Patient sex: M
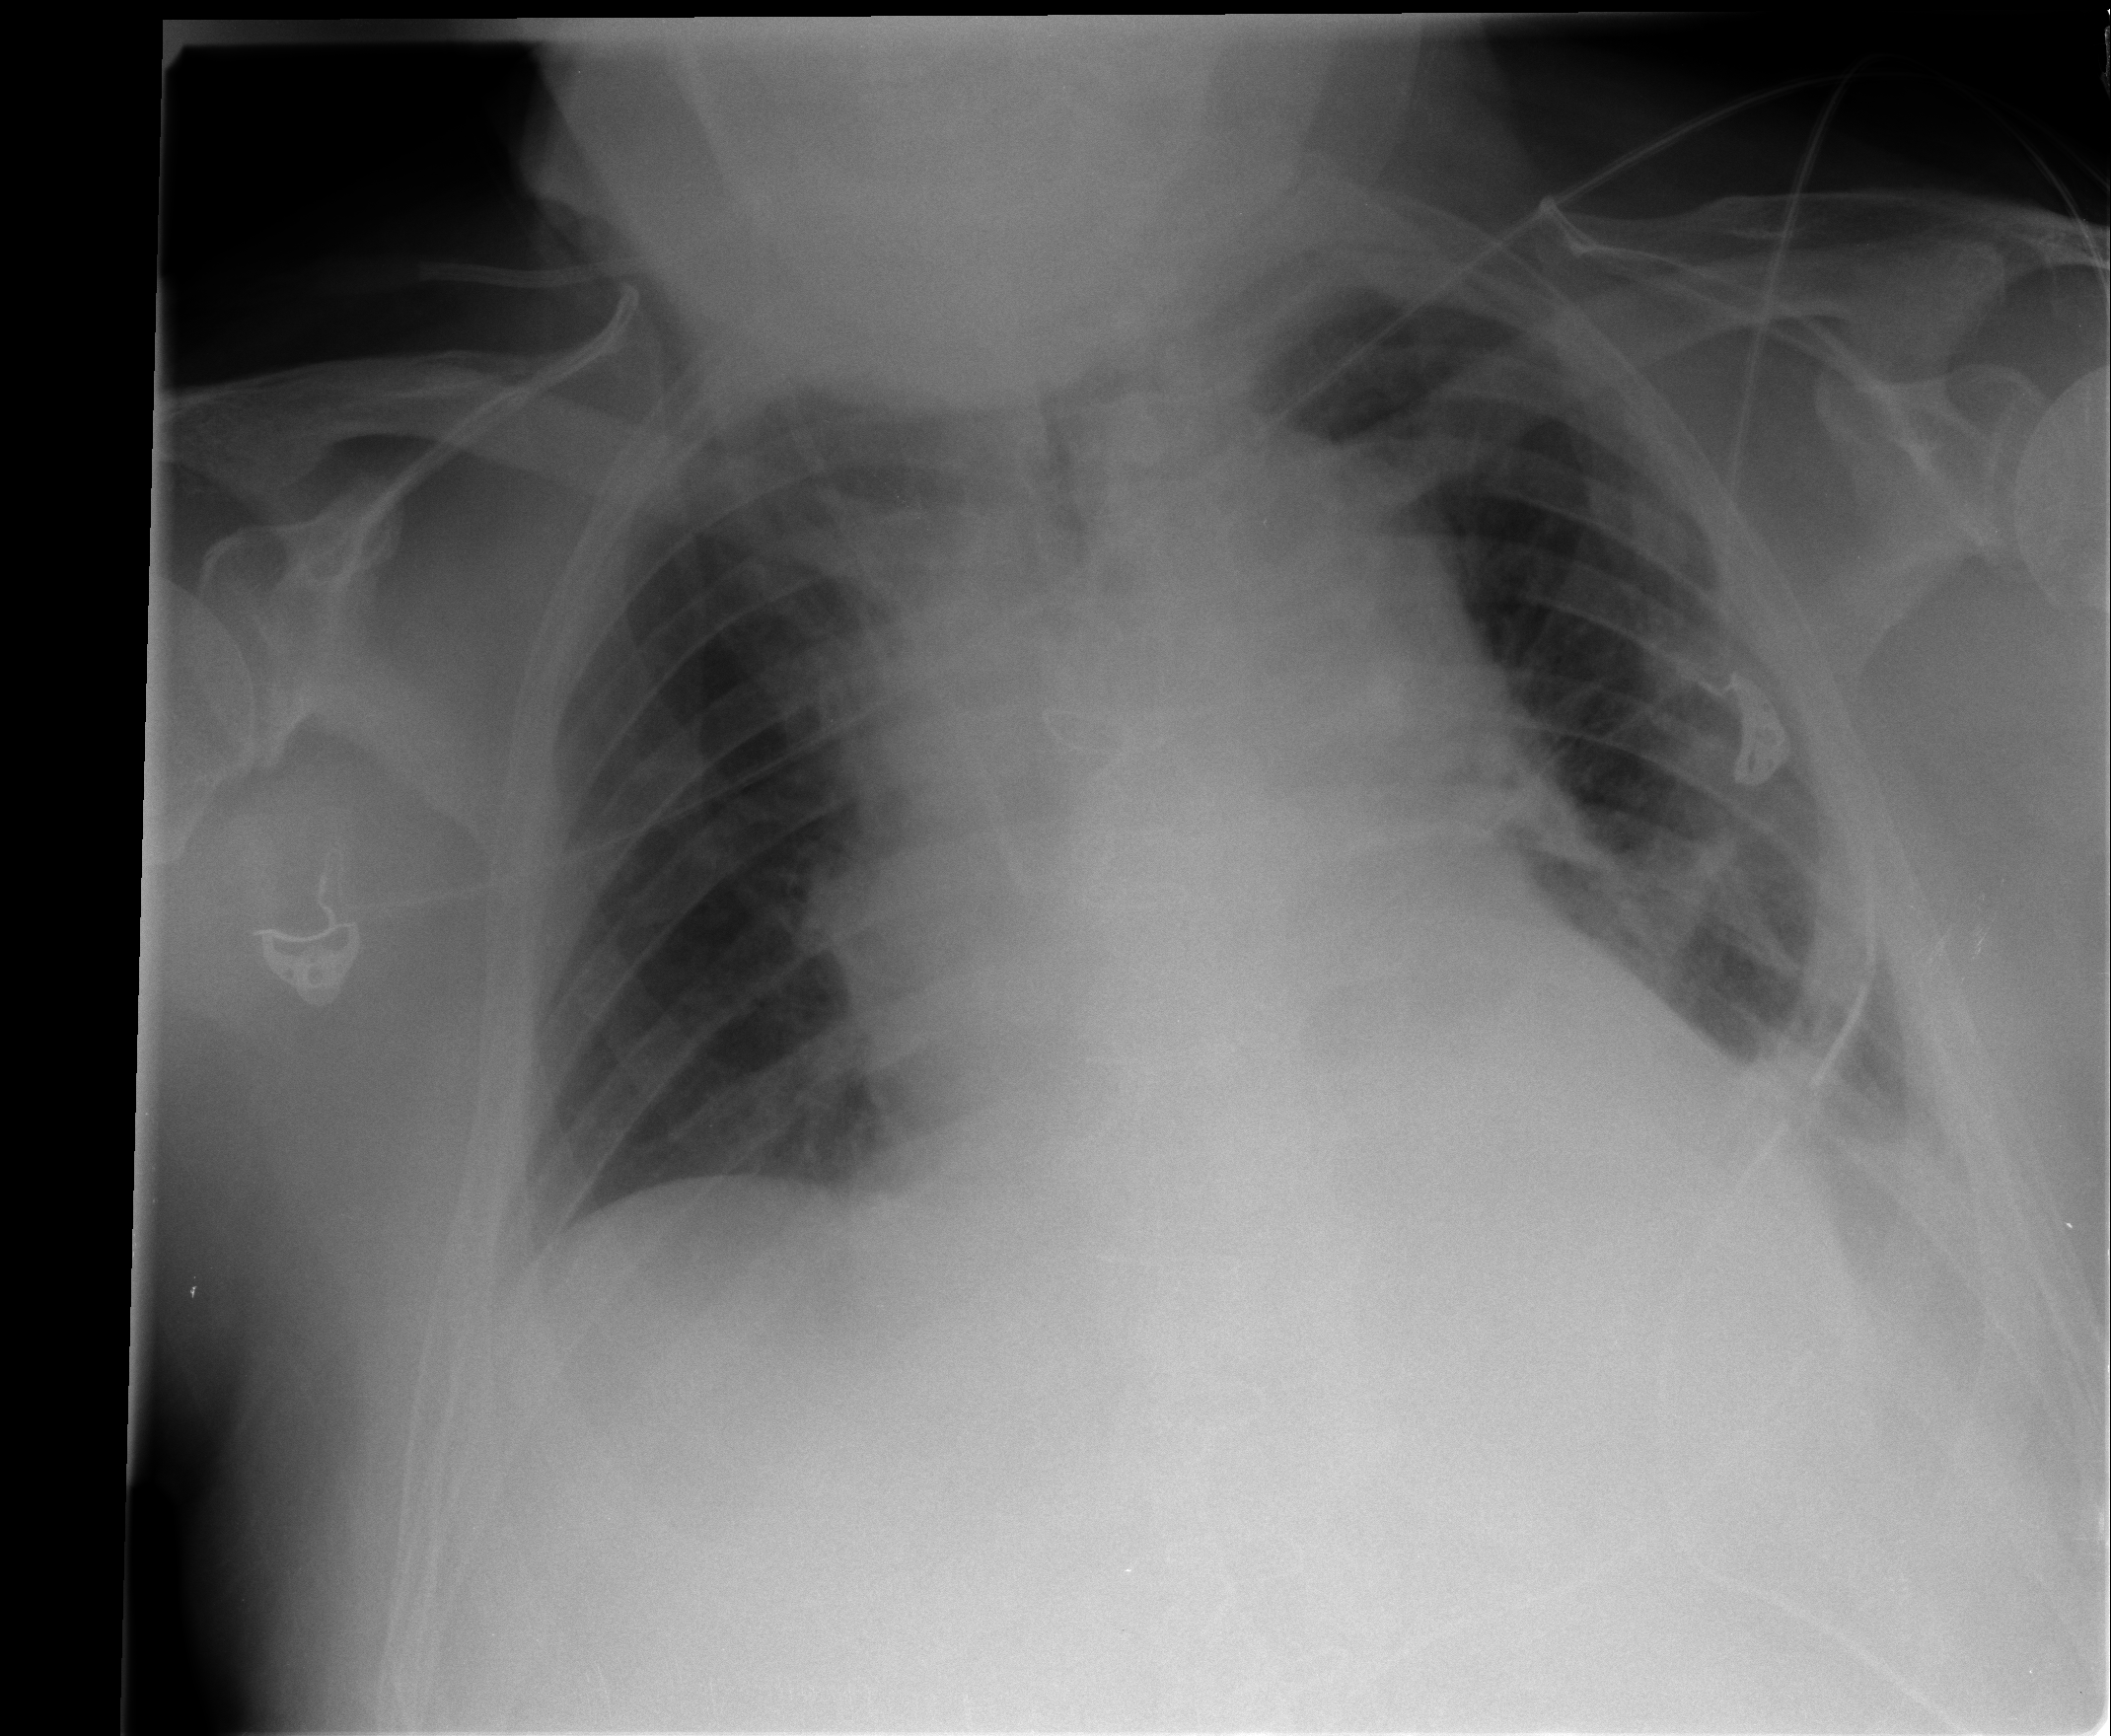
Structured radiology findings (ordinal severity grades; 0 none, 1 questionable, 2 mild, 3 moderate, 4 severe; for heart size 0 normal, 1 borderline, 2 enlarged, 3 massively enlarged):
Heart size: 2
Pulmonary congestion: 2
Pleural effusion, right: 0
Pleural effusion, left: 1
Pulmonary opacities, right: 0
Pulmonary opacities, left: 0
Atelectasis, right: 2
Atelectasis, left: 2